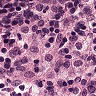
Metastatic tissue present: no